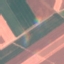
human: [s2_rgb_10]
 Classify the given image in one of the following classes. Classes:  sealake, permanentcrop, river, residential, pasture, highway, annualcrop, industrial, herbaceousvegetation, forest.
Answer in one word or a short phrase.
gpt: AnnualCrop